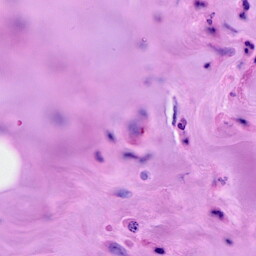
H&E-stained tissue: Breast